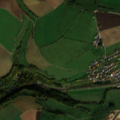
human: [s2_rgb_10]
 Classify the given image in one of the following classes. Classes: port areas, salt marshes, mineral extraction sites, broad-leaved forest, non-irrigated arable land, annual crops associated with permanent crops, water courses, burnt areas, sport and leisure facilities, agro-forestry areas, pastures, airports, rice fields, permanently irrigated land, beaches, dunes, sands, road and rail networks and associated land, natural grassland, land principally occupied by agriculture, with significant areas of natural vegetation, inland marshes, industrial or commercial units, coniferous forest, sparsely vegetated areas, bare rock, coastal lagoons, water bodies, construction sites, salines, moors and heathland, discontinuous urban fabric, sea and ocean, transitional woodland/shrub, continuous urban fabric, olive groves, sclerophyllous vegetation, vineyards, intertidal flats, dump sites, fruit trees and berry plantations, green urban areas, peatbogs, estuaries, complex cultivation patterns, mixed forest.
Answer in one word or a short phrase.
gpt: discontinuous urban fabric, complex cultivation patterns, broad-leaved forest